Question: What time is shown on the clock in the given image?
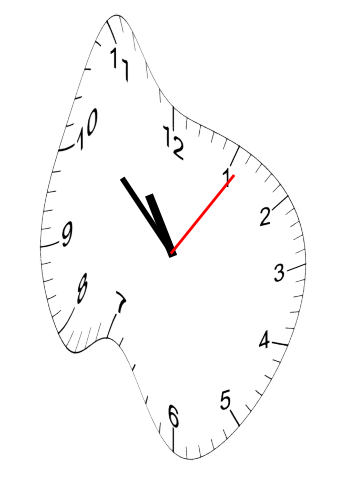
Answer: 10:52:06